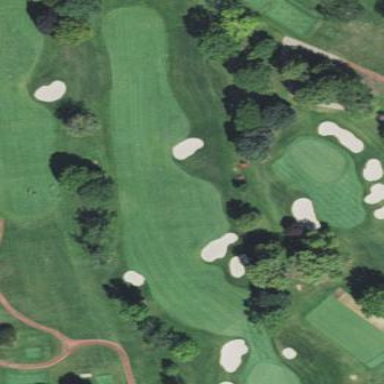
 part of golf course fairway. It is used for the sport of golf."